Question: I am trying to create an animated trade show booth where clients can pick from options on the right, and they fly in and create the image posted below.

I've successfully gotten this to work on a certain size monitor, but it is not responsive. I've had a good amount of experience with responsive design, but am unsure the best method to create this design responsively given that the animations are flying in from various hidden divs.
Here is a link to the starter file: <URL>
Here is a sample of the code:
HTML:
'''
<aside>
<h1>Let's build a booth!</h1><br>
<h2>Select your pieces <i class="fa fa-arrow-down"></i></h2>
<hr>
<ul>
<li><span id="1">Back Wall <i class="fa fa-plus"></i></span></li>
<li><span id="6">Banner <i class="fa fa-plus"></i></span></li>
<li><span id="2">Desk <i class="fa fa-plus"></i></span></li>
<li><span id="3">Left Rail <i class="fa fa-plus"></i></span></li>
<li><span id="4">Right Rail <i class="fa fa-plus"></i></span></li>
<li><span id="5">Chairs <i class="fa fa-plus"></i></span></li>
</ul>
</aside>
<div id="holder-top">
<div id="banner"><img src="images/banner.png" alt="banner"></div>
</div>
<div id="holder-left">
<div id="back-wall"><img src="images/back-wall.png" alt="back-wall"></div>
<div id="left-rail"><img src="images/left-rail.png" alt="left-rail"></div>
<div id="chairs"><img src="images/chairs.png" alt="chairs"></div>
</div>
<div id="holder-right">
<div id="desk"><img src="images/desk.png" alt="desk"></div>
<div id="right-rail"><img src="images/right-rail.png" alt="right-rail"></div>
</div>
'''
CSS:
'''
body {
overflow-x:hidden;
overflow-y:hidden;
}
aside span{
cursor:pointer;
font-family: 'Montserrat', sans-serif;
font-size:28px;
}
h1{
font-size:32px;
font-family: 'Montserrat', sans-serif;
font-weight:bold;
text-transform:uppercase;
}
h2{
font-size:26px;
font-family: 'Montserrat', sans-serif;
font-weight:bold;
}
#showcase{
width:100%;
height:900px;
background:rgba(255,255,255,.85);
}
aside{
position:absolute;
right:0px;
top:0px;
width:320px;
height:100%;
padding:20px;
background:blue;
color:white;
}
#back-wall{
position:absolute;
top:10px;
opacity:.2;
}
#desk{
position:absolute;
top:300px;
opacity:.2;
}
#left-rail{
position:absolute;
top:271px;
opacity:.2;
}
#right-rail{
position:absolute;
top:271px;
opacity:.2;
}
#chairs{
position:absolute;
top:430px;
opacity:.2;
z-index:99;
}
#banner{
position:absolute;
opacity:.2;
z-index:99;
}
#holder-left{
left:-550px;
position:absolute;
top:101px;
height:100%;
}
#holder-right{
right:-550px;
position:absolute;
top:101px;
height:100%;
}
#holder-top{
position:absolute;
top:-240px;
z-index:9999;
left:622px;
}
'''
JS:
jQuery(document).ready(function() {
'''
var a=0;
$("#1").click(function(){
$("#back-wall").stop().animate({
left: ++a%2*1150,
opacity:'1',
}, 'slow');
});
var b=0;
$("#2").click(function(){
$("#desk").stop().animate({
right: ++b%2*1460,
opacity:'1',
}, 'slow');
});
var c=0;
$("#3").click(function(){
$("#left-rail").stop().animate({
left: ++c%2*1150,
opacity:'1',
}, 'slow');
});
var d=0;
$("#4").click(function(){
$("#right-rail").stop().animate({
right: ++d%2*1345,
opacity:'1',
}, 'slow');
});
var e=0;
$("#5").click(function(){
$("#chairs").stop().animate({
left: ++e%2*1300,
opacity:'1',
}, 'slow');
});
var f=0;
$("#6").click(function(){
$("#banner").stop().animate({
top: ++f%2*370,
opacity:'1',
}, 'slow');
});
}); // ready method
'''
Any help is very much appreciated and thanks in advance!
On a side note, I am using <URL> for the "+" icons in the top right. I was trying to also figure out once clicked, if the icon could be changed to their "-" icon. This is less important but if anyone knows, I would be extremely grateful.
Thanks again!
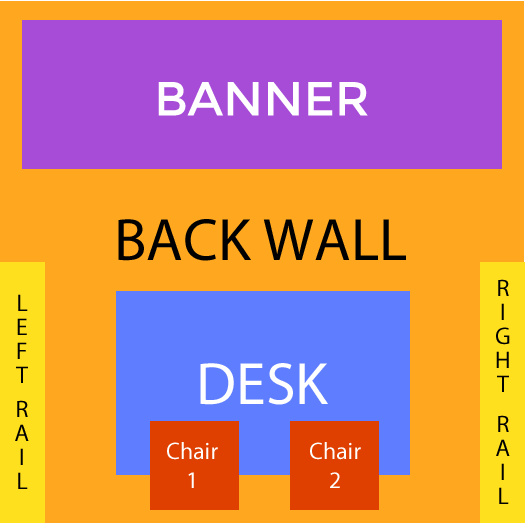
Answer: Currently your items are positioned relatively to the window size. Instead you need to add a wrapper of some sort and make it relative to the wrapper.
Wrap all the items in a div and center align in. Then position all your items outside of the wrapper. You can make the wrapper a percentage width if you want it to be responsive.
Hope that somewhat helps.